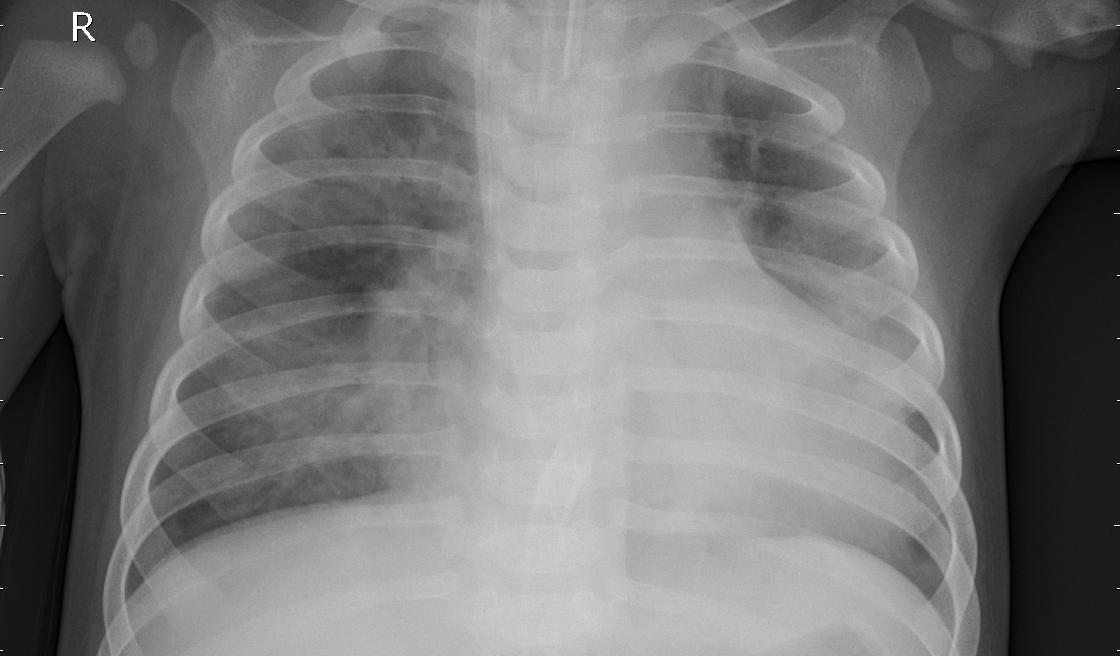
Diagnosis: PNEUMONIA